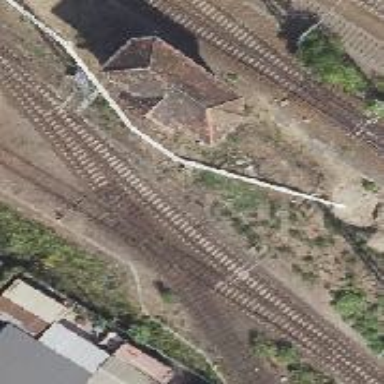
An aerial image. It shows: Railway yard with electrified contact lines.